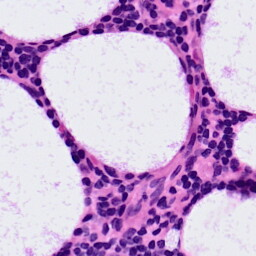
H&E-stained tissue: LymphNode